Question: I am trying to setup foreign key for my mysql database using phpmyadmin.
But phpmyadmin only displays internal relation in 'relational view'. Note I have already made sure of following steps.
1. Setup phpmyadmin database (create_table.sql and config stuff)
2. Made sure all tables in my database using InnoDb
3. Made sure my intended foreign keys/reference Keyes are indexed.
After all these steps I can only see internal relations in my relational view.

Am I missing something?
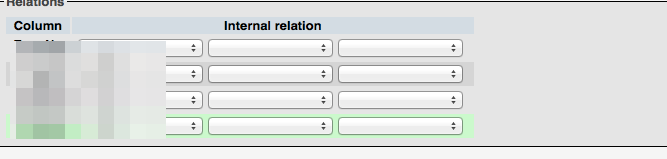
Answer: This is not actually a solution, but since I cannot comment on posts yet, I'll add a few comments that might help.
I've faced this same issue and the seem to be the following:
1. Case insensitive operating system (in my case windows)
2. Mixed-case table names (e.g. "TableName")
I've been using Mixed-case table names successfully in Linux, but in Windows something seems to go really wrong with phpMyAdmin.
I bet your table names are mixed-case. Try creating a test table yourself, with a fully lowercase name, and check if you see the "Foreign Key Relations" options of phpMyAdmin.
If you do, then we've found the source of the problem and we're just left with finding a solution or workaround for it :)
ps: More on case-sensitivity and mysql, without any hints about phpMyAdmins view on all of this, can be found here:
<URL>
This IS the solution. Renaming table name 'myTable' to 'my_table' solves the problem.